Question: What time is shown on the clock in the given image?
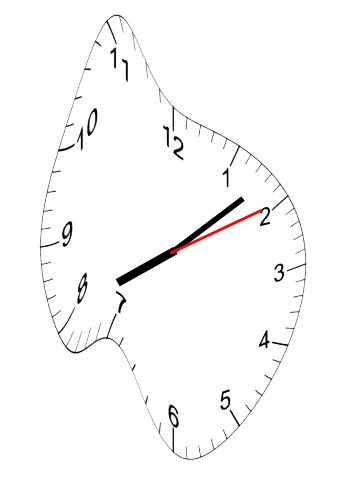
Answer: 08:08:10